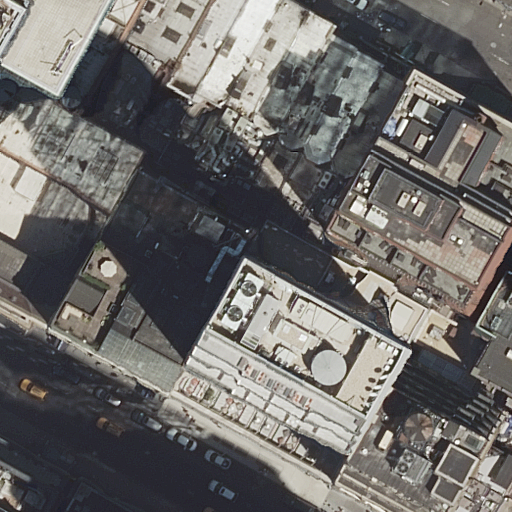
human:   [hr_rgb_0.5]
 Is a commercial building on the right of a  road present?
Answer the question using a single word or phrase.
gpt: no

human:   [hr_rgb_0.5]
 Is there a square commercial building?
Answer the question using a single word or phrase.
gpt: no

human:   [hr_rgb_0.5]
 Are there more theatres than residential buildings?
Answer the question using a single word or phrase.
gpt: no

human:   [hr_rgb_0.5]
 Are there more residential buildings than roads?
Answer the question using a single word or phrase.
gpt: yes

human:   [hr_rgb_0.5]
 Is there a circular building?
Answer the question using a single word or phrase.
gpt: no

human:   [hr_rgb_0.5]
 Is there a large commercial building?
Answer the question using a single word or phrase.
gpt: no

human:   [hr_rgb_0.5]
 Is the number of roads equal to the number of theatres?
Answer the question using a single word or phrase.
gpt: no

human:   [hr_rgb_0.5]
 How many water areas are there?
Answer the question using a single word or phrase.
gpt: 0

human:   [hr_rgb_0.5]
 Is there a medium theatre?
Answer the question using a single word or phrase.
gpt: no

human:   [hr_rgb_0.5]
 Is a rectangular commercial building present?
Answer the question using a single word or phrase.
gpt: no

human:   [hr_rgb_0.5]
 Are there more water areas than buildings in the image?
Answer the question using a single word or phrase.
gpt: no

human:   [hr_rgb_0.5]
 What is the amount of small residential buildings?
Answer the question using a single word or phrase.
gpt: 1

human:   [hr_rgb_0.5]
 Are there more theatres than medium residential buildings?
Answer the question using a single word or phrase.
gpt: no

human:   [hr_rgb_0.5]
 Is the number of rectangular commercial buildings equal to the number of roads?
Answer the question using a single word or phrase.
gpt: no

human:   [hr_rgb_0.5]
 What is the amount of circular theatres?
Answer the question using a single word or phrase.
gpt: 0

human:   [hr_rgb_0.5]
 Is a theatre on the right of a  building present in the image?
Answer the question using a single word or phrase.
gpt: no

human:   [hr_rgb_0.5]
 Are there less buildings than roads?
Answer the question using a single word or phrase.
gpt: no

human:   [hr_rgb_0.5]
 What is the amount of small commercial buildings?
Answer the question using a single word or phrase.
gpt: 0

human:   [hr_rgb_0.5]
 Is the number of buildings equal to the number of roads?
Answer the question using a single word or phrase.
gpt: no

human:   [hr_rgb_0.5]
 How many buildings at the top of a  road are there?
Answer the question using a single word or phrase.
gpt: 13

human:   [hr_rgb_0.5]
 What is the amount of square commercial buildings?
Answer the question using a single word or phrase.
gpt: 0

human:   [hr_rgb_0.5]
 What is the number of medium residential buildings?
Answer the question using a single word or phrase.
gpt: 11

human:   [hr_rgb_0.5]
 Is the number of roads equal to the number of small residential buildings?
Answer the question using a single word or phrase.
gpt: no

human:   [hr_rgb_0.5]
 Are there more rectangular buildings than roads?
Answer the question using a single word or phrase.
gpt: yes

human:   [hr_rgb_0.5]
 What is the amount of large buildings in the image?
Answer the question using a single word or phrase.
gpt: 5

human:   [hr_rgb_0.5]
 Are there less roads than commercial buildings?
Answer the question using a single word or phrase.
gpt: no

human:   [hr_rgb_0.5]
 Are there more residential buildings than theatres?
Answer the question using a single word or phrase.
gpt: yes

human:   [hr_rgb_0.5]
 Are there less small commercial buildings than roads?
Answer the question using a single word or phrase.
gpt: yes

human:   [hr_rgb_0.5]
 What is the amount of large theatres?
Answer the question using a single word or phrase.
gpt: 1

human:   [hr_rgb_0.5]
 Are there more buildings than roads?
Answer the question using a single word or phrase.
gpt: yes

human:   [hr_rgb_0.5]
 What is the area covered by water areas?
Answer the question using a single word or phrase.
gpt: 0m2

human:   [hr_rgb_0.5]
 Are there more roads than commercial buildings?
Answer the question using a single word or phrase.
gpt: yes

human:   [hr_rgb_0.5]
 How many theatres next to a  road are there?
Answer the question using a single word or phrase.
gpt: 1

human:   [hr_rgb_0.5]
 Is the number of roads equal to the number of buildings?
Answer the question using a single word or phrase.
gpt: no

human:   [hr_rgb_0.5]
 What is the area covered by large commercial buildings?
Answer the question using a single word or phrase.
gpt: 0m2

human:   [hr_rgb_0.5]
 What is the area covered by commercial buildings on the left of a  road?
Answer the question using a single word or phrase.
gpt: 0m2